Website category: book
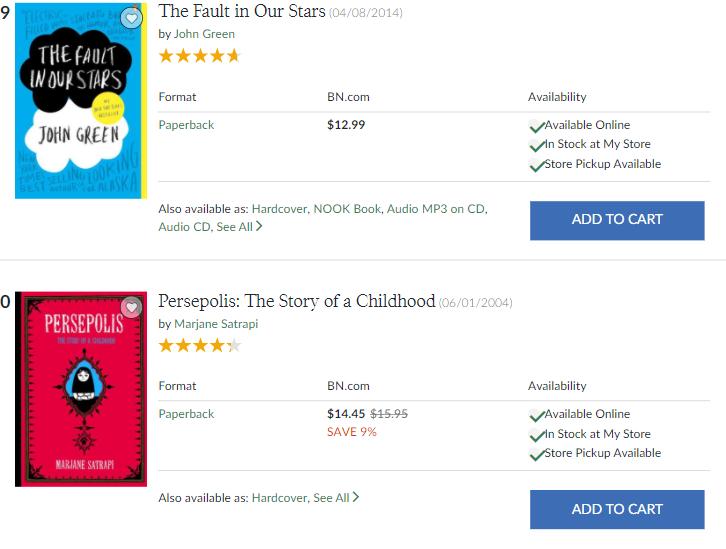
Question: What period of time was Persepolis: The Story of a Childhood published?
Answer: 06/01/2004

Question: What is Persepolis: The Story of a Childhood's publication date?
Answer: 06/01/2004

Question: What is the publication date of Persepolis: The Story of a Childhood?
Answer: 06/01/2004

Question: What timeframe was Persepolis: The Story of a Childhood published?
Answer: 06/01/2004

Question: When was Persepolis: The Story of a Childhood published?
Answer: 06/01/2004

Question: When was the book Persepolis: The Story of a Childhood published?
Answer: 06/01/2004

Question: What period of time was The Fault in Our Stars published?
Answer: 04/08/2014

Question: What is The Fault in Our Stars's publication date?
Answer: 04/08/2014

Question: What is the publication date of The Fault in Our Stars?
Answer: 04/08/2014

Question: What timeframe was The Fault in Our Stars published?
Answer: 04/08/2014

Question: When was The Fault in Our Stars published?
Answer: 04/08/2014

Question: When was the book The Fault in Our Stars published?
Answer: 04/08/2014

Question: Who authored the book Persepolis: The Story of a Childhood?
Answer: Marjane Satrapi

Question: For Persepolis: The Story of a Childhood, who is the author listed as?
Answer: Marjane Satrapi

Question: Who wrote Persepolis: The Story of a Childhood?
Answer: Marjane Satrapi

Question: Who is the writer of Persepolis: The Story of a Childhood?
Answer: Marjane Satrapi

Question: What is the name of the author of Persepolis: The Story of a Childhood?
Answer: Marjane Satrapi

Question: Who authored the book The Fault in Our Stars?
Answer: John Green

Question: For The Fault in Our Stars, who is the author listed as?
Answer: John Green

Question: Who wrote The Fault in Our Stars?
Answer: John Green

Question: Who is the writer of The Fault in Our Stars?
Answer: John Green

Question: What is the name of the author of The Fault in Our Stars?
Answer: John Green

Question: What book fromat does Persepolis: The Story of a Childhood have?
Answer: Paperback

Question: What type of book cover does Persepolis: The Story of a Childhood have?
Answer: Paperback

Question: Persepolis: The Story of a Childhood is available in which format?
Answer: Paperback

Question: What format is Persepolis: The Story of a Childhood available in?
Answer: Paperback

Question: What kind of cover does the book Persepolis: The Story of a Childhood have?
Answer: Paperback

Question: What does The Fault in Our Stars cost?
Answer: $12.99

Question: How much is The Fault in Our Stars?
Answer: $12.99

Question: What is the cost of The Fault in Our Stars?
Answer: $12.99

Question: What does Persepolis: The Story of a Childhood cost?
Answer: $14.45

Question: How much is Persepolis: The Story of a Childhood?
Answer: $14.45

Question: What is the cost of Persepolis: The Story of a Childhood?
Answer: $14.45

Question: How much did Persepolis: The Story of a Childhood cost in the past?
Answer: $15.95

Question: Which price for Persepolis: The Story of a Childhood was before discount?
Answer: $15.95

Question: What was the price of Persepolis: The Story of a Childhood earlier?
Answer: $15.95

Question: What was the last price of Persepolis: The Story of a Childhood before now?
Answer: $15.95

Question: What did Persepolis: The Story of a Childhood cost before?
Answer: $15.95

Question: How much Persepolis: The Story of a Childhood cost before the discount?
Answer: $15.95

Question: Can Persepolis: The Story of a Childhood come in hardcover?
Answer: yes

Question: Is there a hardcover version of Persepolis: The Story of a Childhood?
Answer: yes

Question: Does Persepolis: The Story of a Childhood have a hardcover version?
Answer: yes

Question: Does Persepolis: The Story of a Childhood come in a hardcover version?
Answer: yes

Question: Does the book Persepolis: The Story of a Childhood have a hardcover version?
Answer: yes

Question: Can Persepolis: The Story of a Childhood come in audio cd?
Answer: no

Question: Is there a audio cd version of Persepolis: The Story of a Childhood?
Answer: no

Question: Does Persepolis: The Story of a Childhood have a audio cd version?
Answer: no

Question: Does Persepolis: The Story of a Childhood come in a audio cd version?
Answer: no

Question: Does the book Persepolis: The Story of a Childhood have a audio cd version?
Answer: no

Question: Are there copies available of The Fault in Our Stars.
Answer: yes

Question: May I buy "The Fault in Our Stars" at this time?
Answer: yes

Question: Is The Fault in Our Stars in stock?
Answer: yes

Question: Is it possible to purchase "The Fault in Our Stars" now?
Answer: yes

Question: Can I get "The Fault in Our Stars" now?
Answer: yes

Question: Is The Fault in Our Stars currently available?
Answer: yes

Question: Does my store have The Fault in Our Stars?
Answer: yes

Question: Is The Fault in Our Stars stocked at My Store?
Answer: yes

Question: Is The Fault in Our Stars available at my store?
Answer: yes

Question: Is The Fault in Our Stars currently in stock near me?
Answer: yes

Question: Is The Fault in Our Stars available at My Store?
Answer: yes

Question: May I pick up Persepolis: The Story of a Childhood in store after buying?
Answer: yes

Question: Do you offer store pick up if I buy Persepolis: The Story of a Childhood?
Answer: yes

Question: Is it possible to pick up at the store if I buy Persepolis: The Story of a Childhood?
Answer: yes

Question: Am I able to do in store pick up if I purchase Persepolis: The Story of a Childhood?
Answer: yes